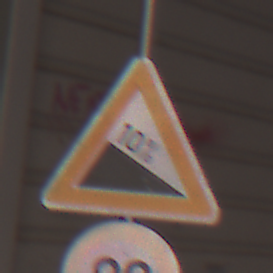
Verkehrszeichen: Gefaelle10
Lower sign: Geschwindigkeit80
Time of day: MorningAfternoon
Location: Outdoor (Urban)
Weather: Clear
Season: NotSpecified
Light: Natural